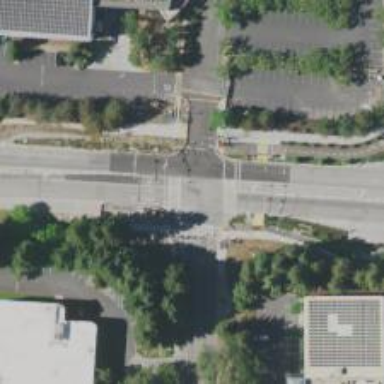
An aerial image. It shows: Crossing on the cycleway.